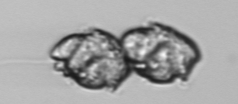
Label: Proterythropsis